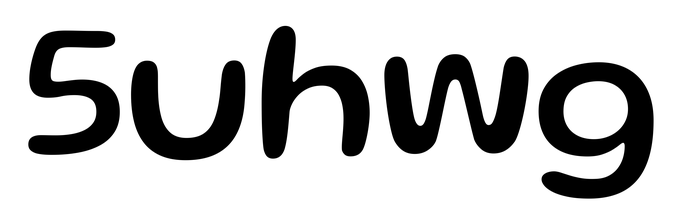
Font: Gluten_Regular